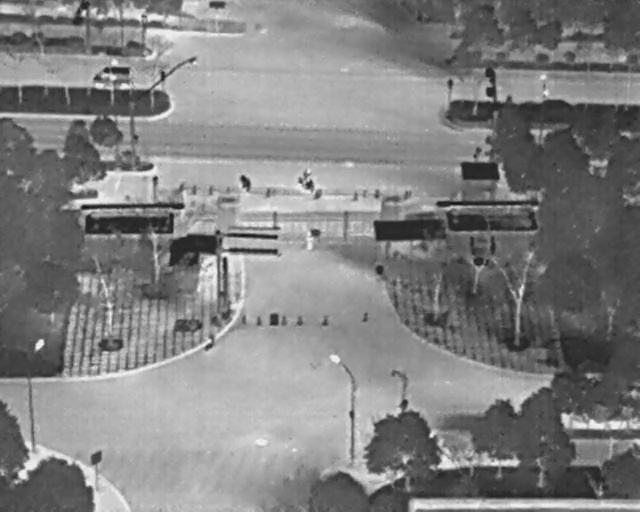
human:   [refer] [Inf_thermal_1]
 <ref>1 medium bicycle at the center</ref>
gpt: <box>[[45, 33, 49, 37, 149]]</box>